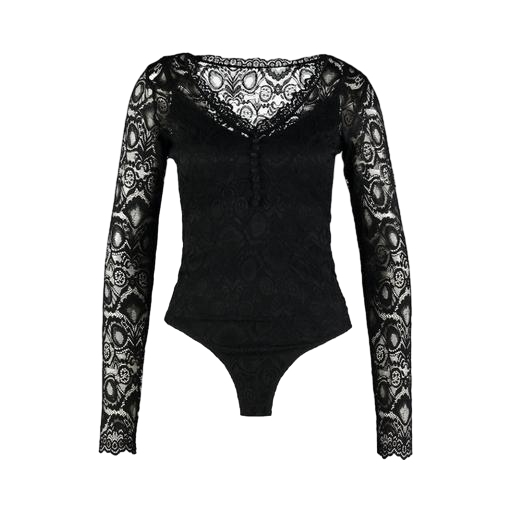
black long-sleeved lace top, black long sleeve eyelash lace top, long sleeve lace, white background